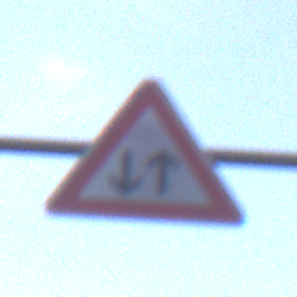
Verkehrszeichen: Gegenverkehr
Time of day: SunriseSunset
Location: Outdoor (Nature)
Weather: PartlyCloudy
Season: NotSpecified
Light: Natural